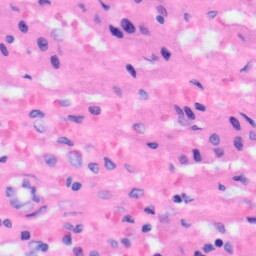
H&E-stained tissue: Liver